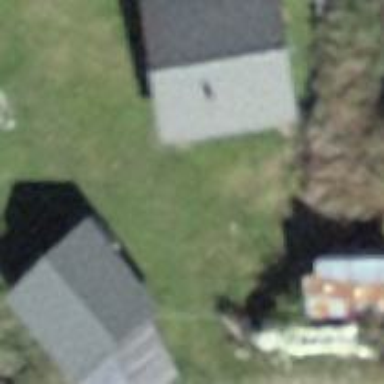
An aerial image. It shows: Building with gabled roof.